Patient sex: M
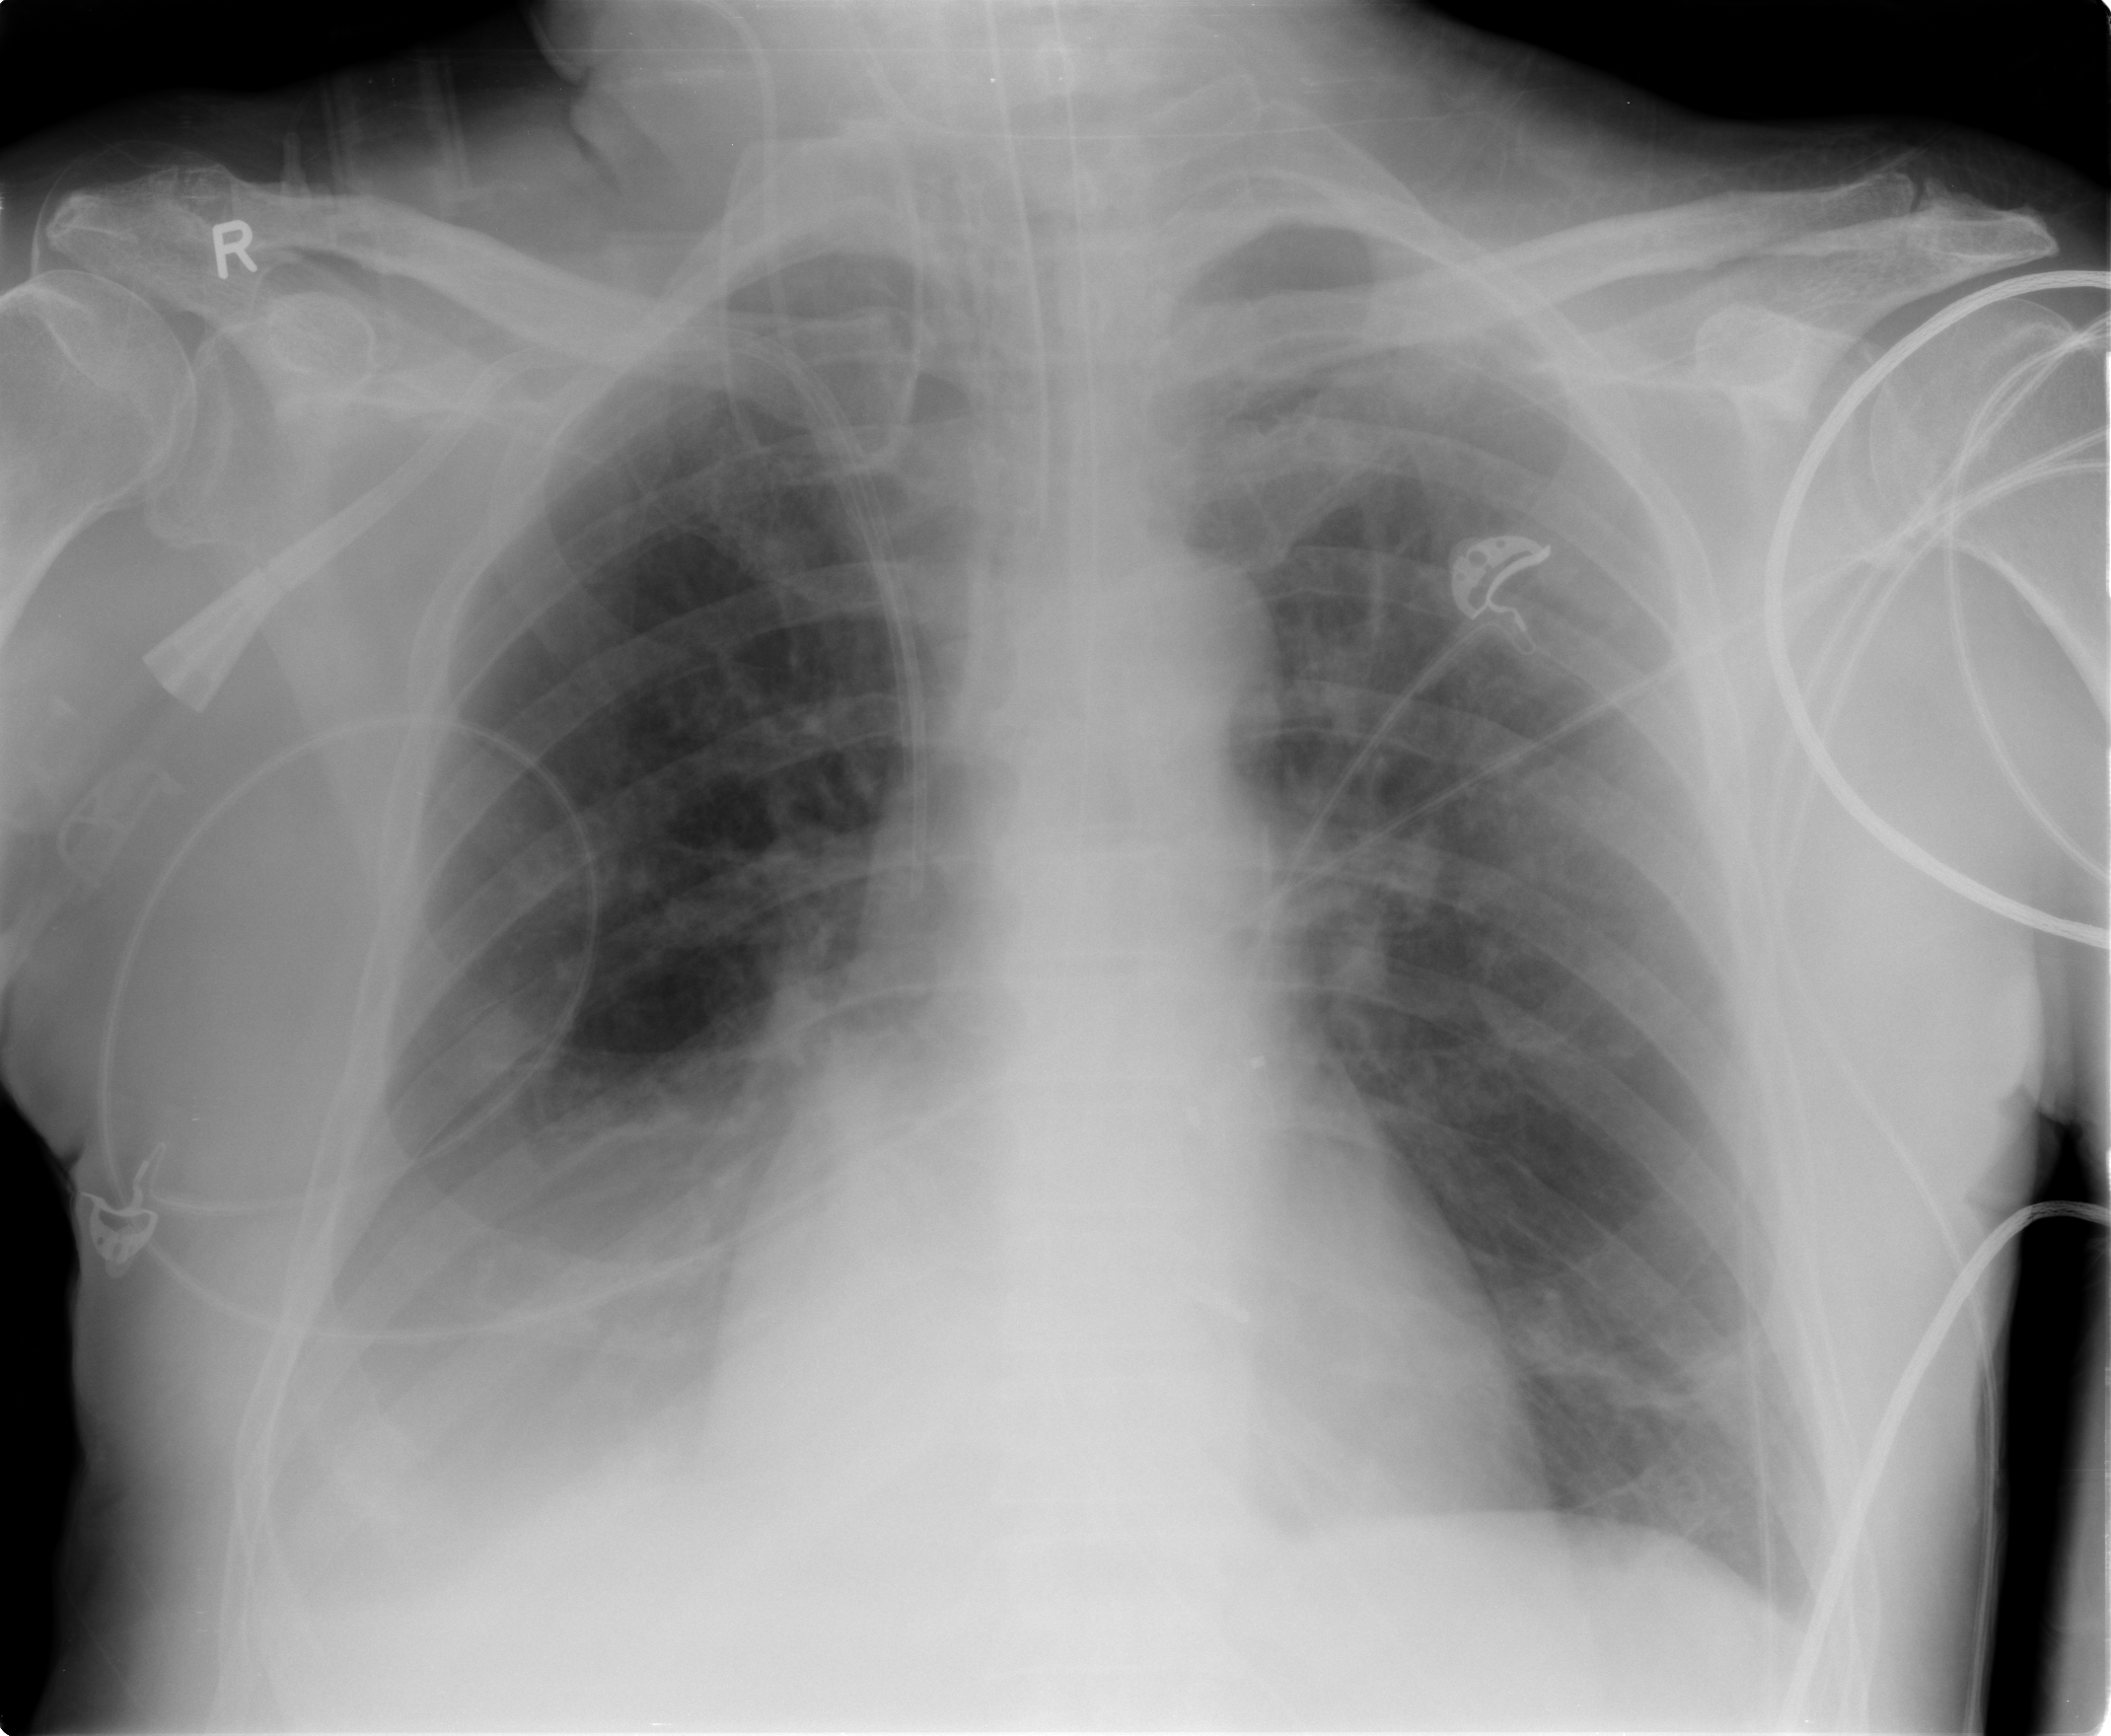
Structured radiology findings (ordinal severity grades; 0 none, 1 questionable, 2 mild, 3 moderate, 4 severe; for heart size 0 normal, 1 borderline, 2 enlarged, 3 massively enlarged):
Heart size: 2
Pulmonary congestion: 1
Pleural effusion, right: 2
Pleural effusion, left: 0
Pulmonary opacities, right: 0
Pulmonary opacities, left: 0
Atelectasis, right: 2
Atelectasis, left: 1